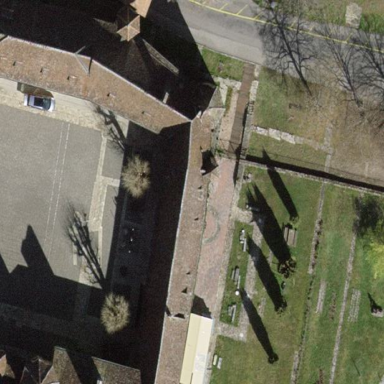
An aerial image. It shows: Historic building.